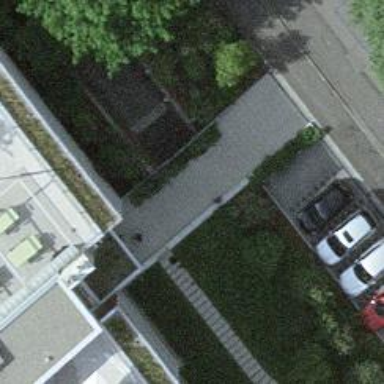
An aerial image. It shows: Retaining wall.